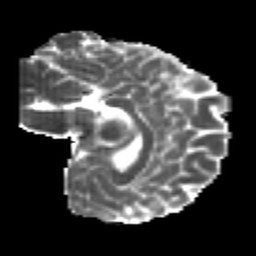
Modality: MD
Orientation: sagittal
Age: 22
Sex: female
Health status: healthy
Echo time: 0.074 s